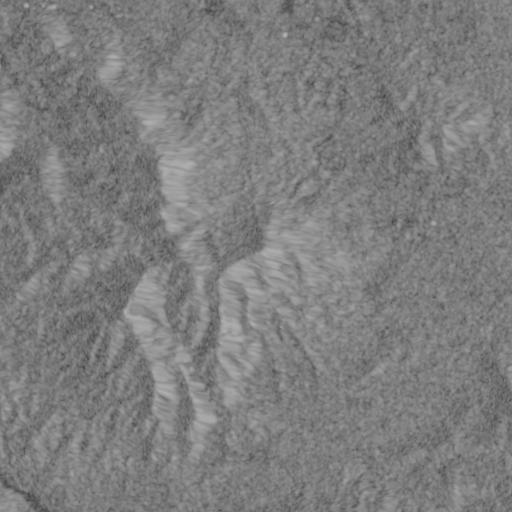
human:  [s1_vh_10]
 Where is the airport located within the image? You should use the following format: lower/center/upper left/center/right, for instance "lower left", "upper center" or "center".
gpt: The airport is located in the upper left of the image.
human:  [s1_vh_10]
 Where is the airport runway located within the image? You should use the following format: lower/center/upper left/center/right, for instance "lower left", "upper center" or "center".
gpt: The airport runway is located in the upper left of the image.
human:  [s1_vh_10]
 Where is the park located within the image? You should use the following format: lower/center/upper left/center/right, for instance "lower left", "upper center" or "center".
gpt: The park is located in the upper left of the image.
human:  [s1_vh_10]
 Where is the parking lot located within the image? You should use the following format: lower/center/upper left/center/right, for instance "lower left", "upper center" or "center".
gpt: The parking lot is located in the upper left of the image.
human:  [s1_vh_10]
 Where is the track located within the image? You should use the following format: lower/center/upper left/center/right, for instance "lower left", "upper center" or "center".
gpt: The track is located in the upper left of the image.
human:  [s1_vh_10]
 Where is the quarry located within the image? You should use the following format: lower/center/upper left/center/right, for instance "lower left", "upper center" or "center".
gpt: There is no quarry in the image.

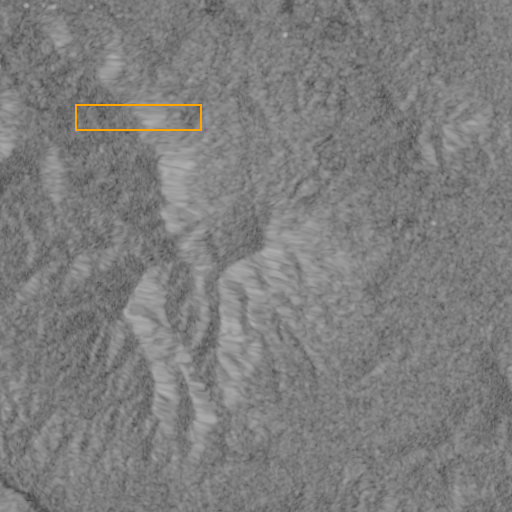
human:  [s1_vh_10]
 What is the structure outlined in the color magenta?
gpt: There is no magenta outline.
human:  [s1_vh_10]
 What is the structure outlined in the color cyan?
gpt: There is no structure outlined in cyan.